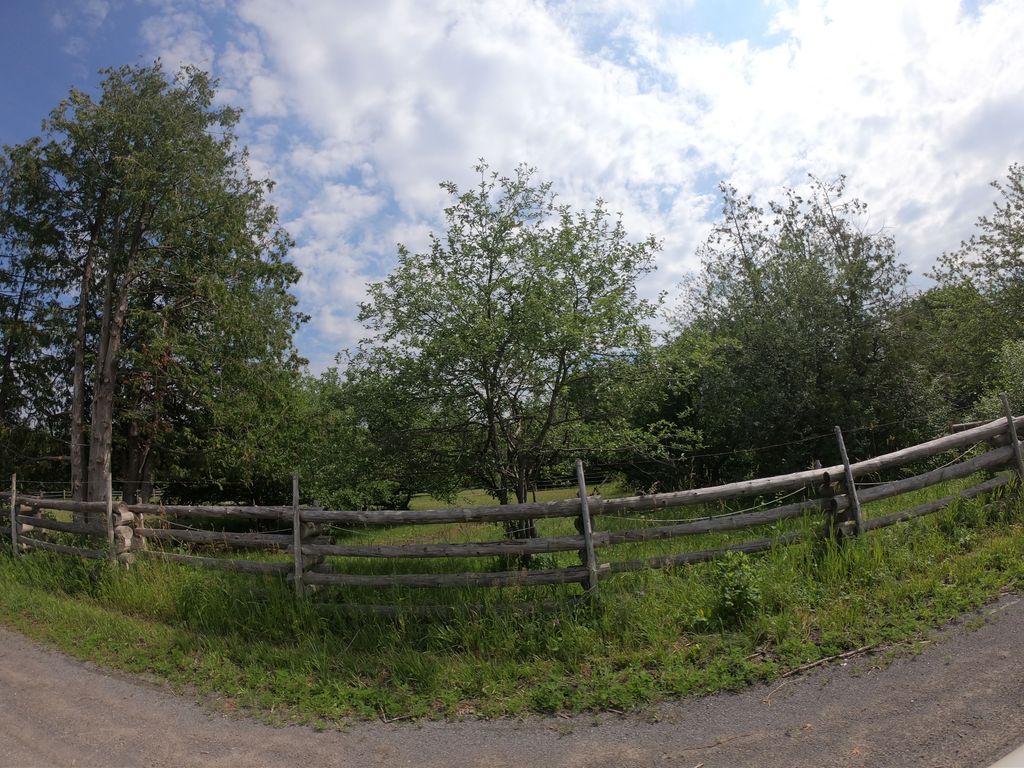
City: ottawa-gatineau